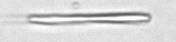
Label: fiber